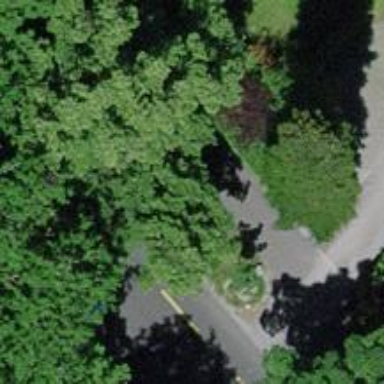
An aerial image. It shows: Tree-lined avenue.